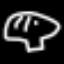
Label: mushroom